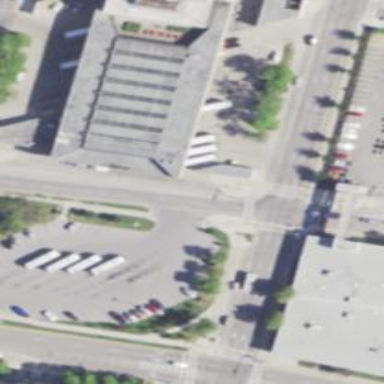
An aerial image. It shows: Building serving as bus station.